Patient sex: M
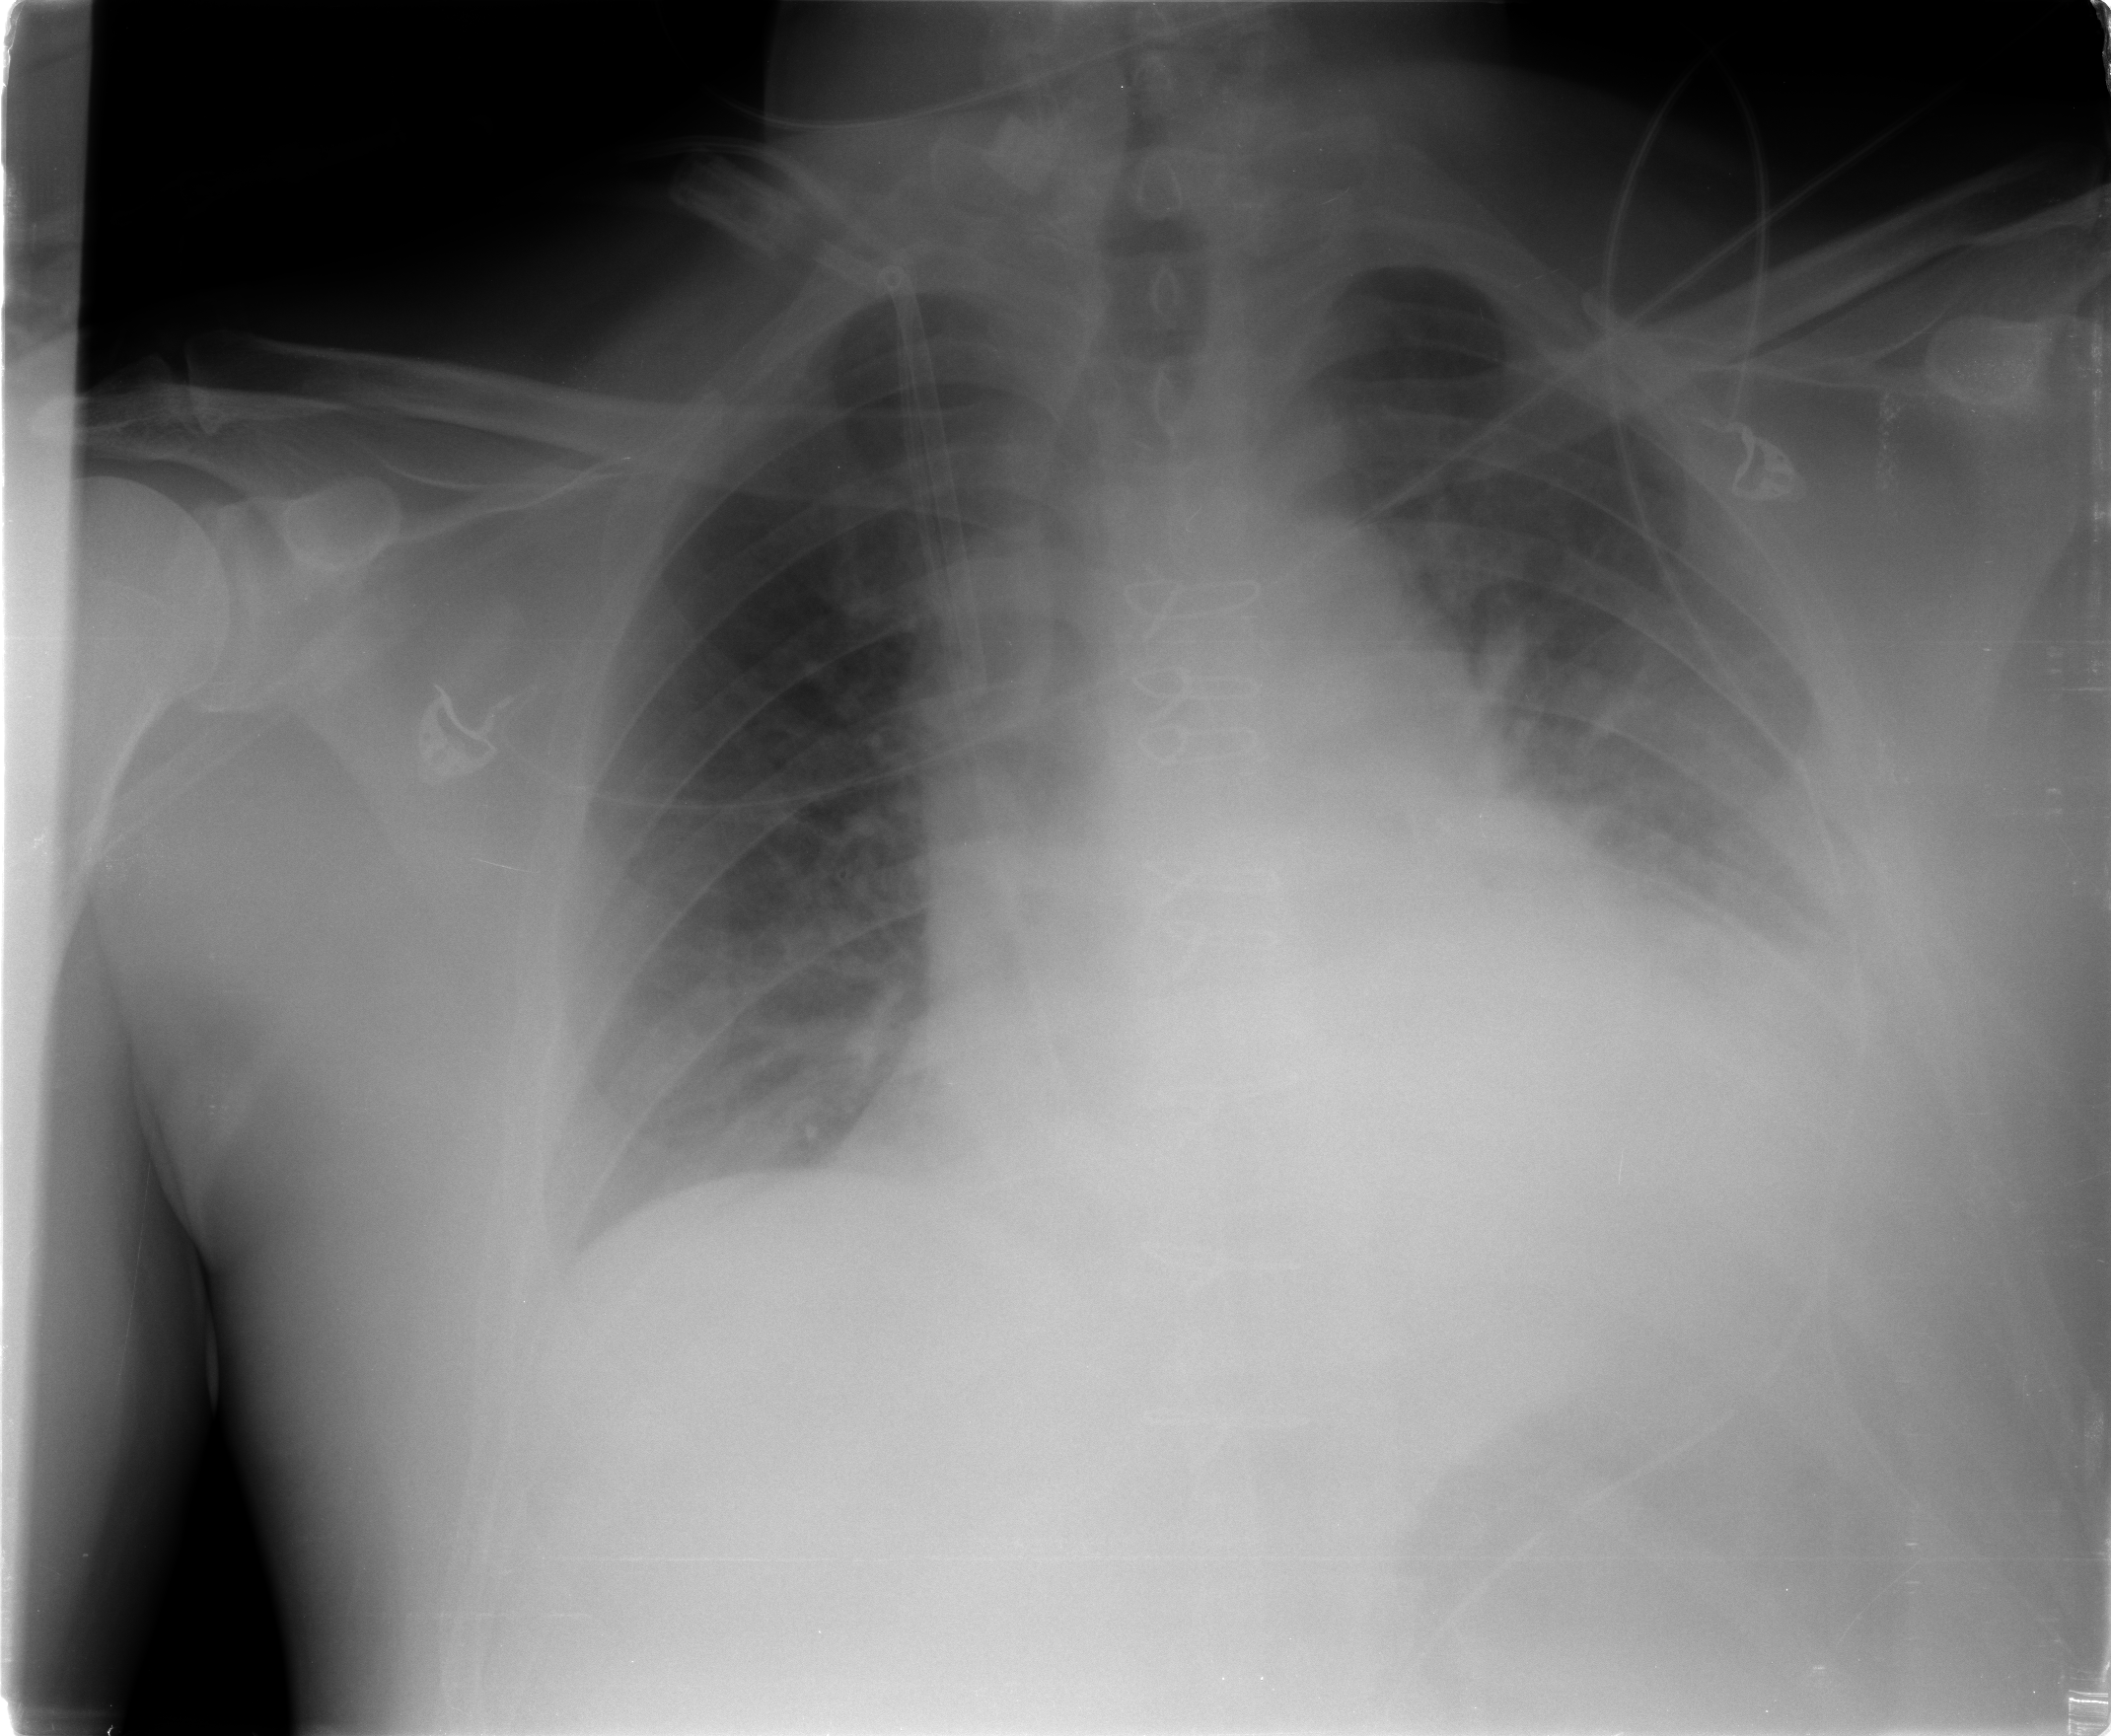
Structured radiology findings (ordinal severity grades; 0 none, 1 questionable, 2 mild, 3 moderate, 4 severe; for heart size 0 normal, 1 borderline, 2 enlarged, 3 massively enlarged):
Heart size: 2
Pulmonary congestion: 0
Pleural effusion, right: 0
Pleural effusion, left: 2
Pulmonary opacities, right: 0
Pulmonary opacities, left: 1
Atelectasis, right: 0
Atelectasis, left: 2